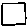
Label: square